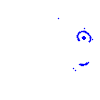
Particle: proton